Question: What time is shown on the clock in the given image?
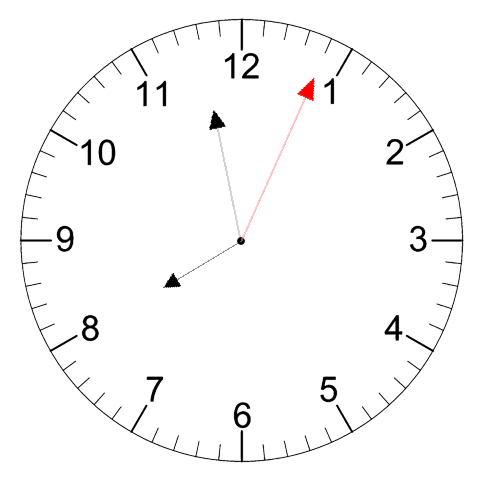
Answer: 07:58:04